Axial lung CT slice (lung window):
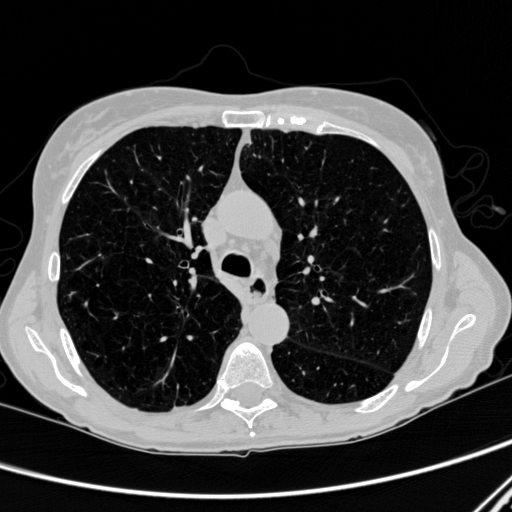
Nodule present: no